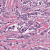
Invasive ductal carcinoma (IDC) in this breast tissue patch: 1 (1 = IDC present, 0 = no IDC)